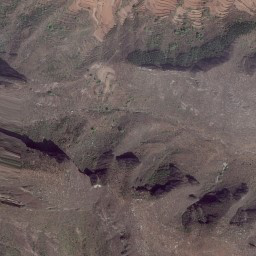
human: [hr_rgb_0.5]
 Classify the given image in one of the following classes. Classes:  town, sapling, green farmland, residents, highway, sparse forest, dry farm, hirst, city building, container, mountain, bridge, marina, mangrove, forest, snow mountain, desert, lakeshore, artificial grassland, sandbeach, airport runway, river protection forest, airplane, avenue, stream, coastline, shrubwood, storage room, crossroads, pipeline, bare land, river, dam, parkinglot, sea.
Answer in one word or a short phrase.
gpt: mountain